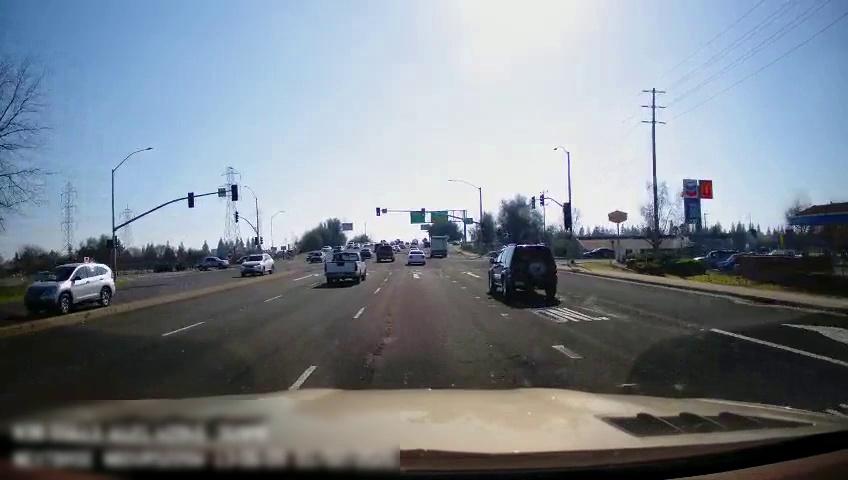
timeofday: Day
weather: Sunny
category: Drivable Space
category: Drivable Space
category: Vehicles | Car
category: Vehicles | Truck
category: Vehicles | Truck
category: Vehicles | Truck
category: Vehicles | SUV
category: Vehicles | SUV
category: Vehicles | Car
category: Vehicles | Car
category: Vehicles | SUV
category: Vehicles | Car
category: Vehicles | Other LV
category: Lanes | Current Lane
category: Lanes | Current Lane
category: Lanes | Alternate Lane
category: Lanes | Alternate Lane
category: Lanes | Alternate Lane
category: Traffic | Lights
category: Traffic | Lights
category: Traffic | Lights
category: Traffic | Lights
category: Traffic | Lights
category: Traffic | Signs
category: Traffic | Signs